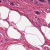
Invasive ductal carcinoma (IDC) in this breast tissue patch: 0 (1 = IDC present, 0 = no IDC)